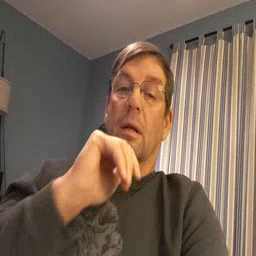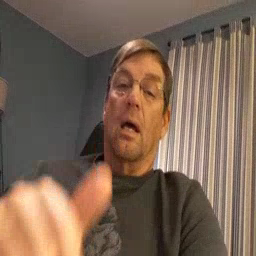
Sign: not